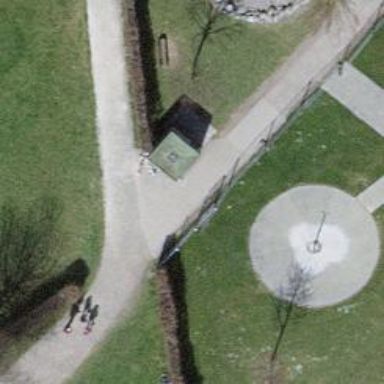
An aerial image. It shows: Gate.